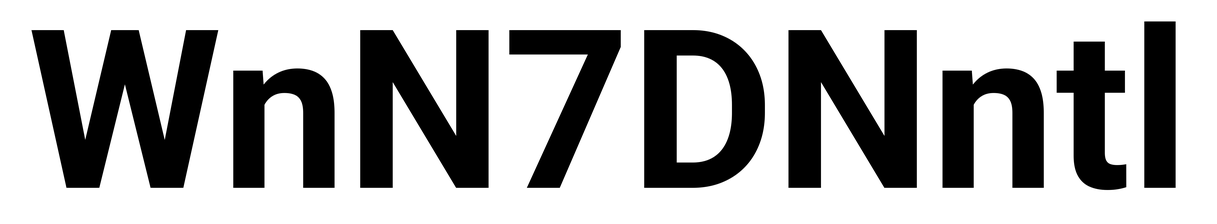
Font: Roboto_Bold